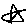
Label: star